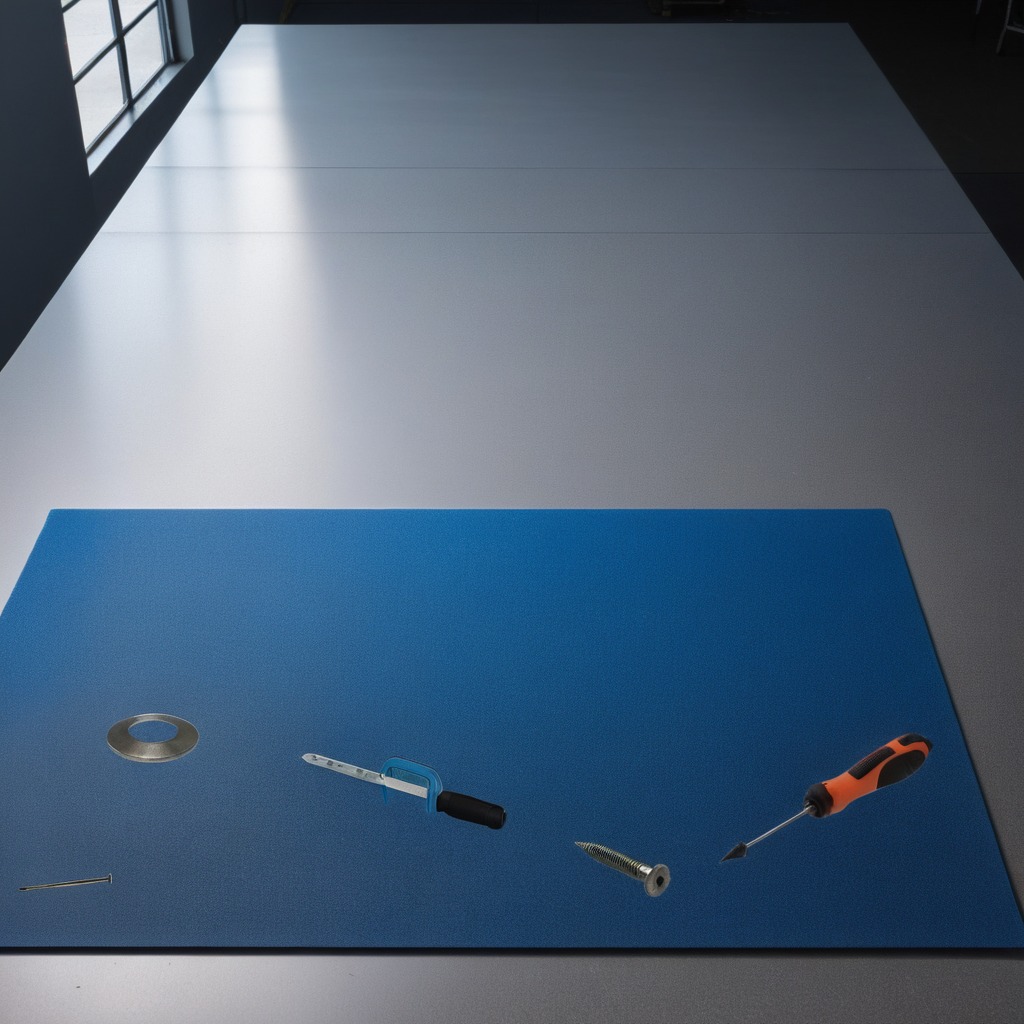
A flat metal washer, a metal machine screw, an iron nail, a handheld metal saw, and a screwdriver are lying on the clean granite tabletop.